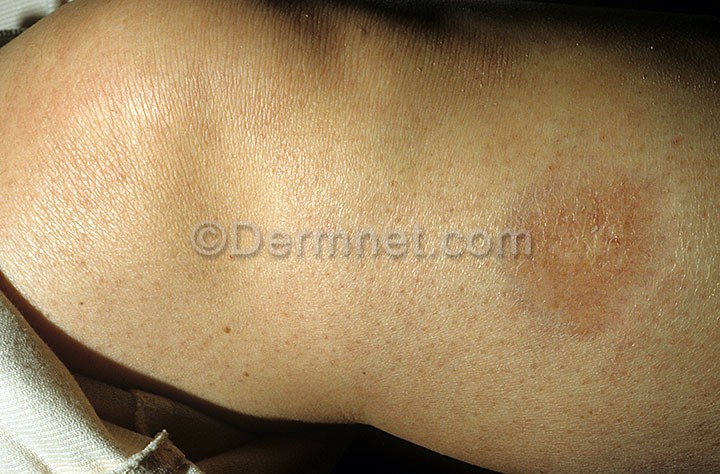
Disease: Systemic Disease